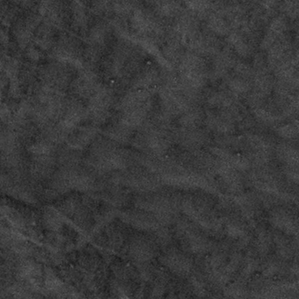
Label: frost